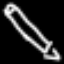
Label: pencil